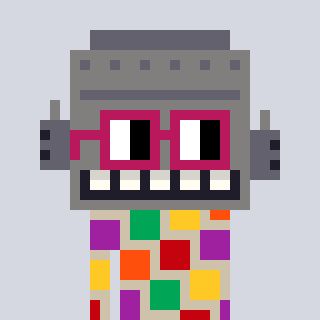
a pixel art character with square dark red glasses, a robot-shaped head and a bege-colored body on a cool background